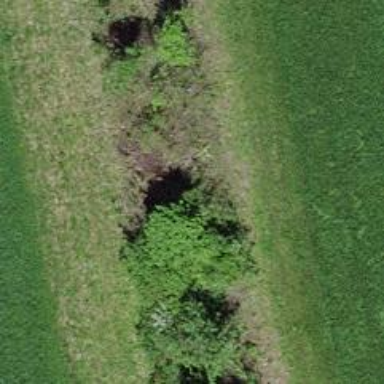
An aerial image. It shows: Hedge barrier.